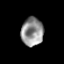
Tissue: prostate
Cell type: Fibroblasts
Senescence score: 0.6962
Nuclear area (px): 612
Mean DAPI intensity: 146.708